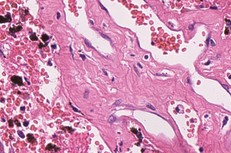
Tumor epithelial tissue: no
Tumor-associated stroma tissue: yes
Normal tissue: no